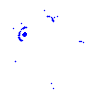
Particle: proton